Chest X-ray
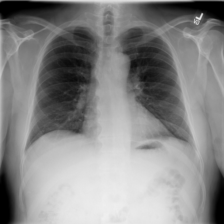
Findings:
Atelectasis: positive
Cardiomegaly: negative
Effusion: negative
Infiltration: negative
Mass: negative
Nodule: negative
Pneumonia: negative
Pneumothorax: negative
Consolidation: negative
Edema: negative
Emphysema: negative
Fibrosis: negative
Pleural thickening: negative
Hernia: negative